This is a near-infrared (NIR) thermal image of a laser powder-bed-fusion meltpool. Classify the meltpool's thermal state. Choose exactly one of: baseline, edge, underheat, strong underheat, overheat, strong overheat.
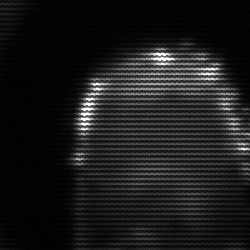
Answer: baseline